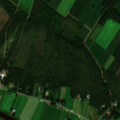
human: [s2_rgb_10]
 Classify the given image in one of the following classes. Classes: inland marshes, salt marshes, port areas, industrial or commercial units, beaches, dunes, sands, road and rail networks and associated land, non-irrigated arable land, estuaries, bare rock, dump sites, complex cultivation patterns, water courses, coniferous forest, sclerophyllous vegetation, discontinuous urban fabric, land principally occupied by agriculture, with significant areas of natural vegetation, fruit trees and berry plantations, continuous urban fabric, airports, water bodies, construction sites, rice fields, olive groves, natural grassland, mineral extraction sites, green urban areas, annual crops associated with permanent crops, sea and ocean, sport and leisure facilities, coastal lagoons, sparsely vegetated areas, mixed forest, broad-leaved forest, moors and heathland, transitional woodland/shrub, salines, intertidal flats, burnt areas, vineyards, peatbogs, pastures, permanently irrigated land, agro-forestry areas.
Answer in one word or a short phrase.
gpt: discontinuous urban fabric, non-irrigated arable land, land principally occupied by agriculture, with significant areas of natural vegetation, coniferous forest, mixed forest